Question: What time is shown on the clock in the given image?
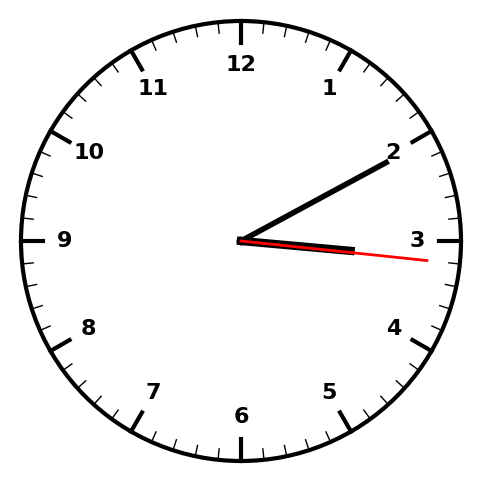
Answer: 03:10:16